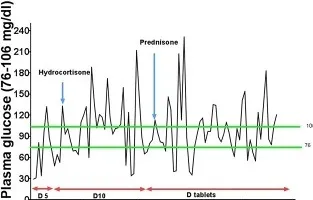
(A) Plasma glucose trend in case 1.
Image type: pathology (masson_trichrome)